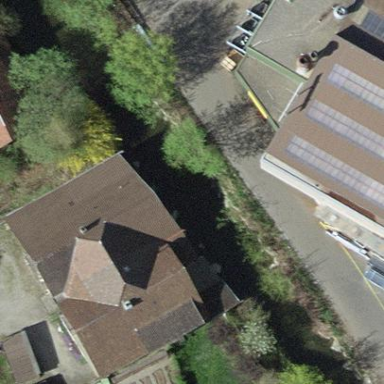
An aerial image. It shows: Residential building.